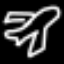
Label: airplane